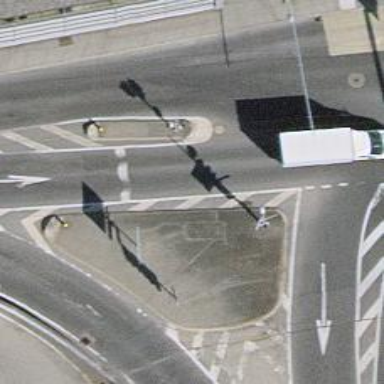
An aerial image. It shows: Road with traffic signals.